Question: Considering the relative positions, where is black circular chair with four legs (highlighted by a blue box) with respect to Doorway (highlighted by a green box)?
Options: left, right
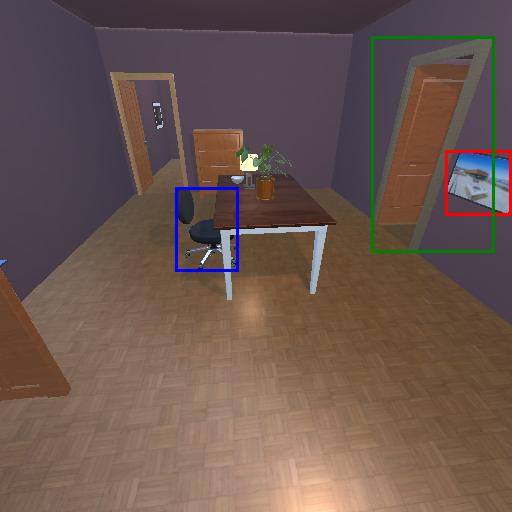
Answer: left